Question: Find the area of the following quadrilateral, where all points are on integers. The result is rounded to 1 decimal place
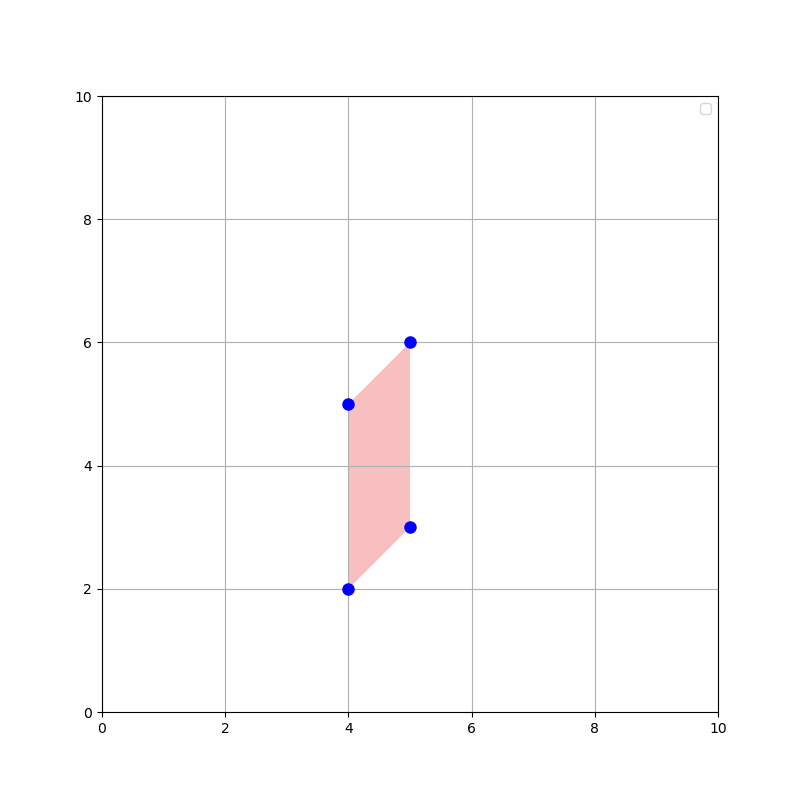
Answer: 3.0